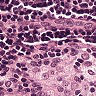
Metastatic tissue present: no